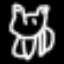
Label: frog